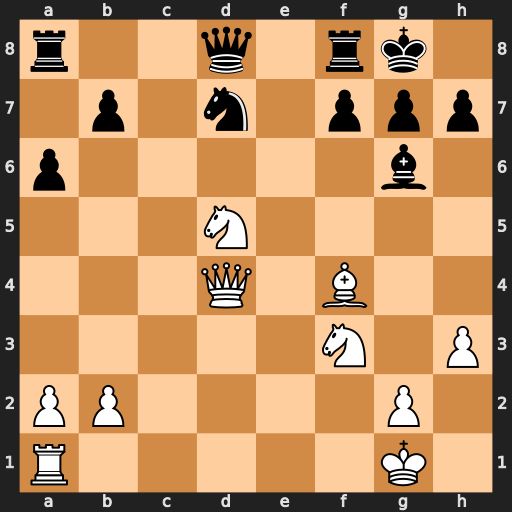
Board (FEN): r2q1rk1/1p1n1ppp/p5b1/3N4/3Q1B2/5N1P/PP4P1/R5K1
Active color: w
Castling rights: -
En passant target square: -
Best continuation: Bc7 Qe8 Re1 Qxe1+ Nxe1